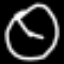
Label: clock